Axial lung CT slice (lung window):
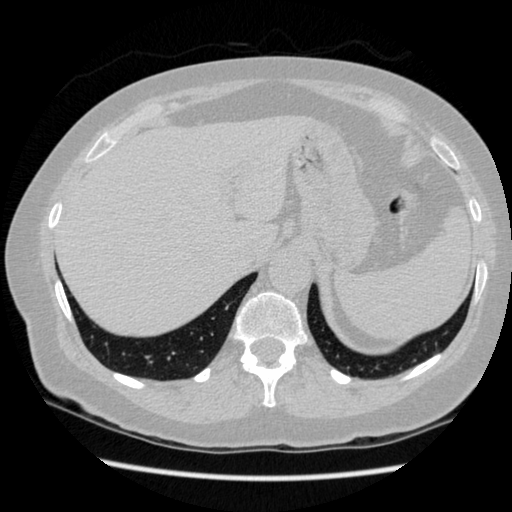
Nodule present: no